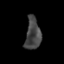
Tissue: lung
Cell type: Endothelial cells
Senescence score: 0.2133
Nuclear area (px): 479
Mean DAPI intensity: 69.443